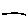
Label: line